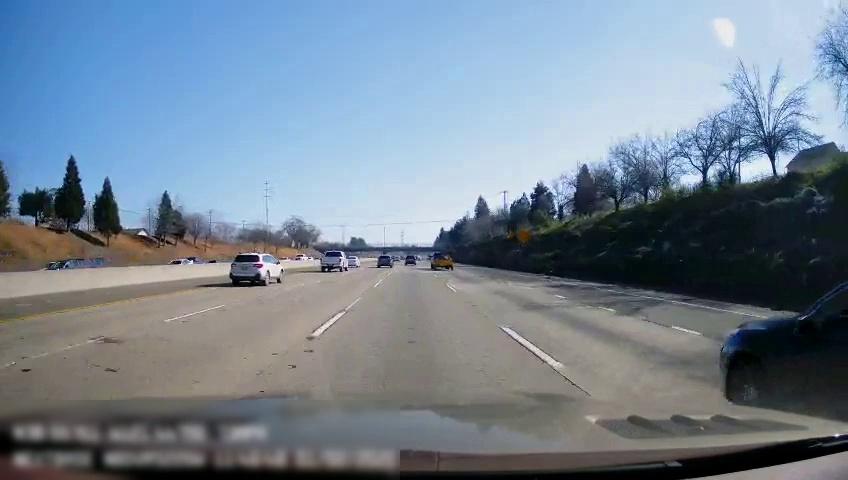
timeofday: Day
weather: Sunny
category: Drivable Space
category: Vehicles | SUV
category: Vehicles | Van
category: Vehicles | Truck
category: Vehicles | Car
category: Vehicles | Van
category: Vehicles | Truck
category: Vehicles | SUV
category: Vehicles | SUV
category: Vehicles | Car
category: Vehicles | SUV
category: Vehicles | Other LV
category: Vehicles | Car
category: Lanes | Alternate Lane
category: Lanes | Alternate Lane
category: Lanes | Alternate Lane
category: Lanes | Alternate Lane
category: Lanes | Current Lane
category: Lanes | Alternate Lane